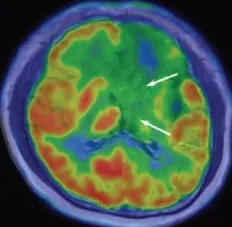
A 49-year-old man confirmed recurrence after a resection of frontal lobe glioma. (E) Axial FDG PET fused with T1-weighted CE-MRI of this patient also showed hypometabolism in the homolateral basal nuclei and thalamus (arrow).
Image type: radiology (pet)